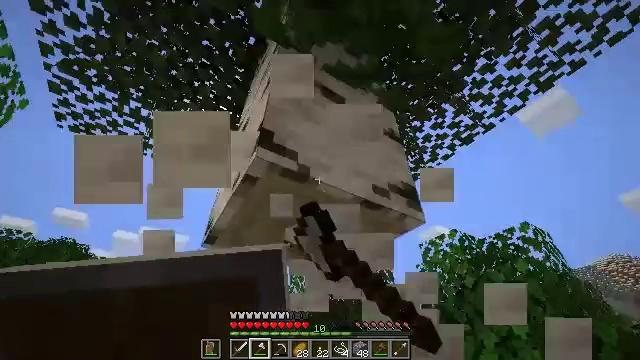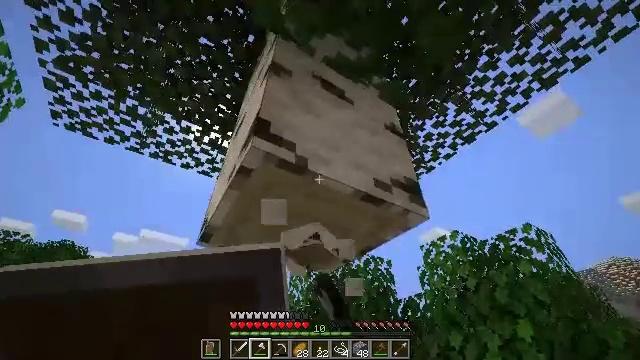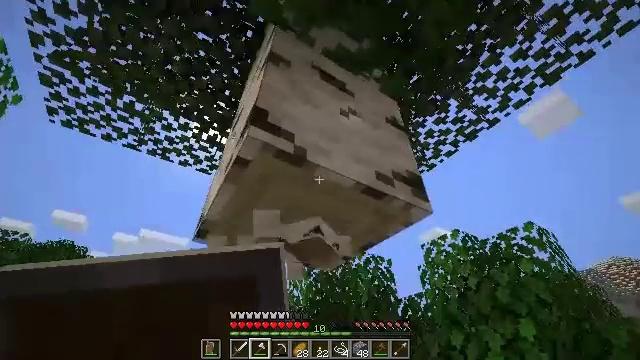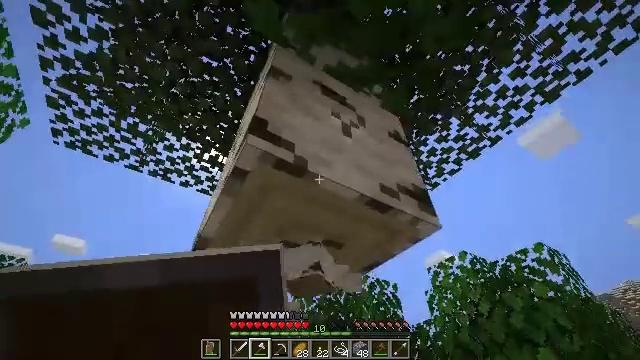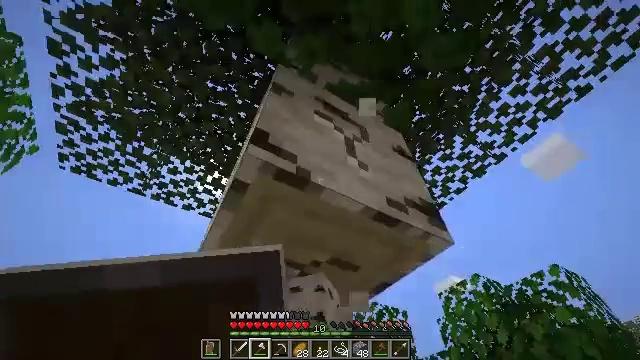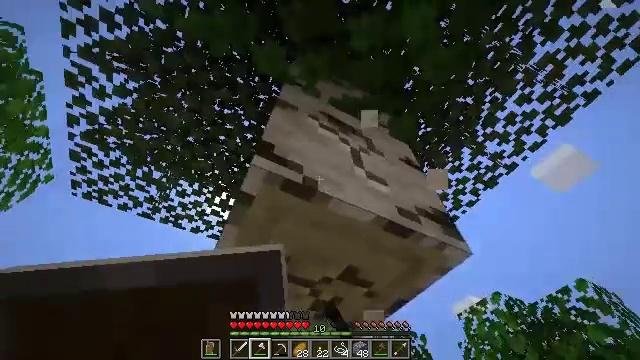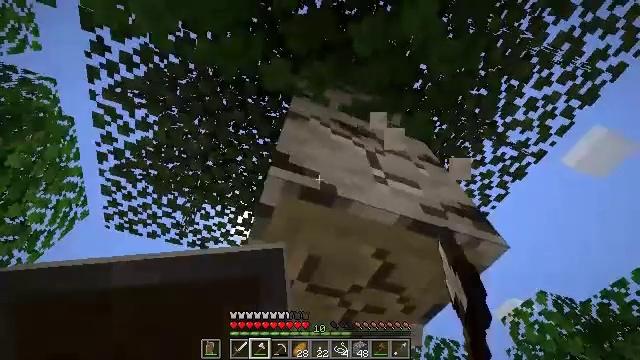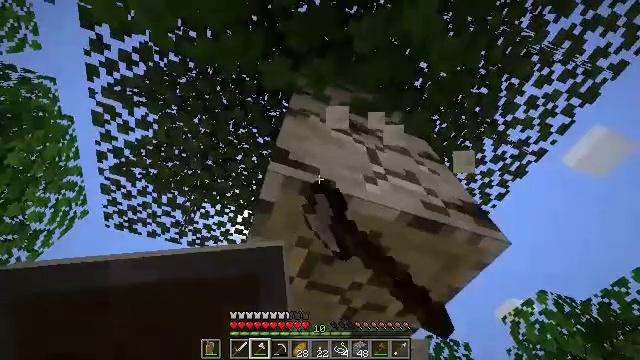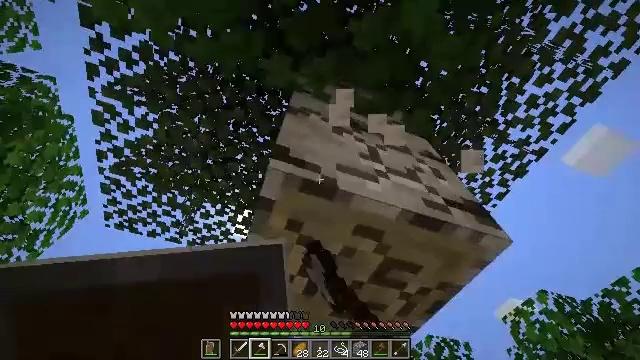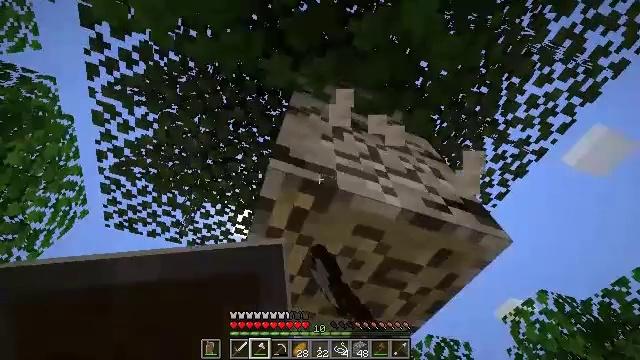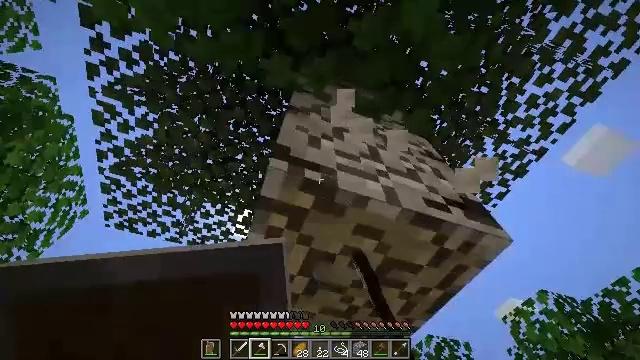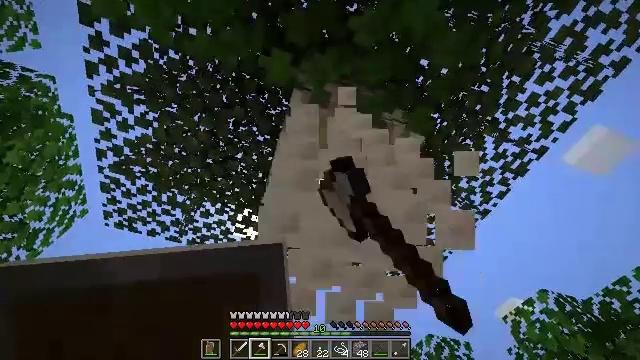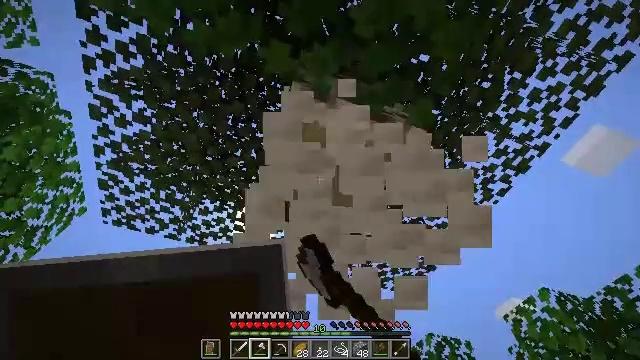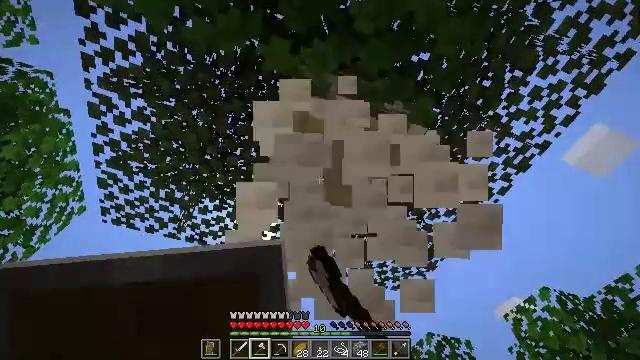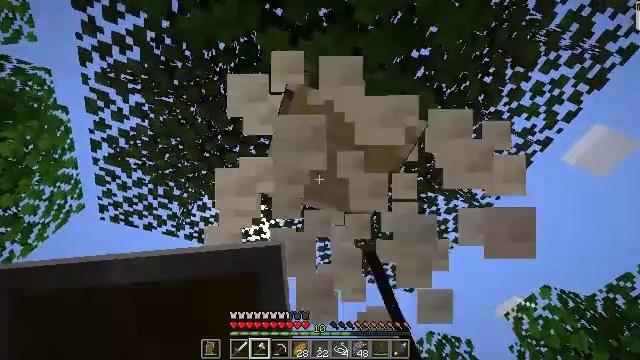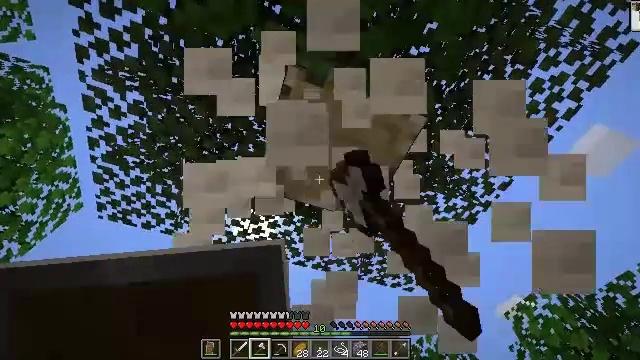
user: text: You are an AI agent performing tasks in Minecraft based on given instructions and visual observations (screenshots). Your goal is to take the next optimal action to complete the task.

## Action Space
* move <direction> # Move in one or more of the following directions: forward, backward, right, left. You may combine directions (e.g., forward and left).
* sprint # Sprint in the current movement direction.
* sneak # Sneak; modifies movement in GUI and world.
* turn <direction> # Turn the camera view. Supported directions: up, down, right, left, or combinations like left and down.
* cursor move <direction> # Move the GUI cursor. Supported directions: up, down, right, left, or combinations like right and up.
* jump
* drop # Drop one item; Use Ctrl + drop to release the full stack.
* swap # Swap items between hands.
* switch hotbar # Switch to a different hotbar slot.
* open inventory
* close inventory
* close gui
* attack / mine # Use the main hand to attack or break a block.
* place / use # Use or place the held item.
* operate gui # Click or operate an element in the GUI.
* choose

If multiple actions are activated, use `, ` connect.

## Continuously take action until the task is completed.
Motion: motion action
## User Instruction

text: Use your axe to get birch logs.
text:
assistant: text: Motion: move forward, sneak, attack / mine
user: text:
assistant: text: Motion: move forward, sneak, attack / mine
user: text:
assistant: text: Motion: move forward, sneak, turn up, attack / mine
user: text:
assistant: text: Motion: move forward, sneak, turn left and up, attack / mine
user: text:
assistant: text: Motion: sneak, turn left and up, attack / mine
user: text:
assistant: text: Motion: sneak, turn left and up, attack / mine
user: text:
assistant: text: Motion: sneak, attack / mine
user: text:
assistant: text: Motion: sneak, attack / mine
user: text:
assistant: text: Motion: sneak, attack / mine
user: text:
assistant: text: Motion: sneak, attack / mine
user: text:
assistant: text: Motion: move forward, sneak, attack / mine
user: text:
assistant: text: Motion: move forward, sneak, attack / mine
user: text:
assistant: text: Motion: move forward, sneak, attack / mine
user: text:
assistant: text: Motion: move forward, sneak, attack / mine
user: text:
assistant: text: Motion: move forward, sneak, attack / mine
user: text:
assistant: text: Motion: move forward, sneak, attack / mine
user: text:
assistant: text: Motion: move forward, sneak, attack / mine, jump
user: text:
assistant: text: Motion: move forward, sneak, attack / mine, jump
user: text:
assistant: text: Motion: move forward and move left, sneak, attack / mine, jump
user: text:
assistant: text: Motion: move forward and move left, sneak, turn up, attack / mine, jump
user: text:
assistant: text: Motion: move forward and move left, sneak, attack / mine
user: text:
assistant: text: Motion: move forward and move left, sneak, attack / mine
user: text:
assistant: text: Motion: move forward, sneak, attack / mine
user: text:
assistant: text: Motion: move forward, sneak, attack / mine
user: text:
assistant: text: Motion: move forward, sneak, attack / mine
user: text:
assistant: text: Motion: move forward, sneak, attack / mine
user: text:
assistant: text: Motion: sneak, turn up, attack / mine
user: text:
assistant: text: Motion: sneak, turn up, attack / mine
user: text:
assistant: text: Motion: sneak, turn right and up, attack / mine
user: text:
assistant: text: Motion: sneak, attack / mine